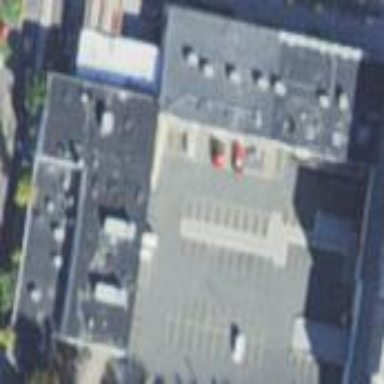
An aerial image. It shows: Retail building.